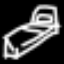
Label: bed